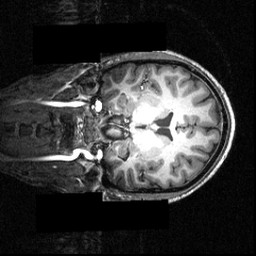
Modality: T1w
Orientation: coronal
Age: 24
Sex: male
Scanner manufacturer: siemens
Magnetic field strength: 3.951 T
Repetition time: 1.5 s
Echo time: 0.00335 s